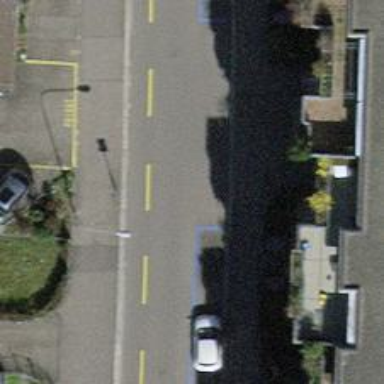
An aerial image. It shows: Residential road with asphalt surface. There are sidewalks on both sides and cycleway on the opposite lane.